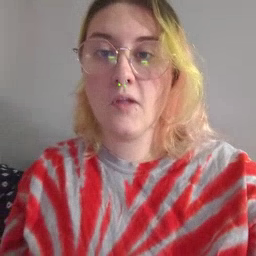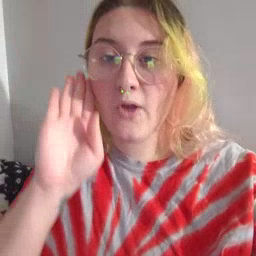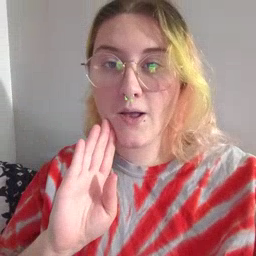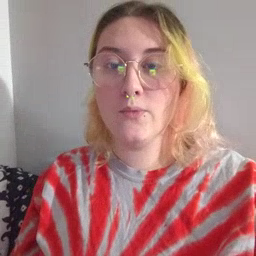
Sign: brown